Question: I am trying to render a time series bar chart width dc, crossfilter and d3. The JSON data goes from 1989 to 2010 and looks like this:
'''
[{
year: 1999,
events: 40
},{
year: 1996,
events: 25
},
...
]
'''
In order to render it I have the following code:
'''
var volumeChart = dc.barChart("#yearly-chart");
var ndx = crossfilter(data);
var yearDim = ndx.dimension(function(d) {
return d.year;
});
var countPerYear = yearDim.group().reduceSum(function(d) {return d.events;});
volumeChart
.width(700)
.height(200)
.margins({top: 50, right: 50, bottom: 20, left: 40})
.dimension(yearDim)
.group(countPerYear2)
.elasticY(true)
.x(d3.time.scale().domain([1989, 2011]))
volumeChart.render()
'''
This kind of works, but the year labels in the X axis are strangely messed up:

If I use 'Date' objects to determine the 'x' axis like:
'''
x(d3.time.scale().domain([new Date(1989, 1, 1), new Date(2010, 12, 31)]))
'''
I get no data in the graph, although that looks like it should be the proper way to do so. What am I doing wrong?
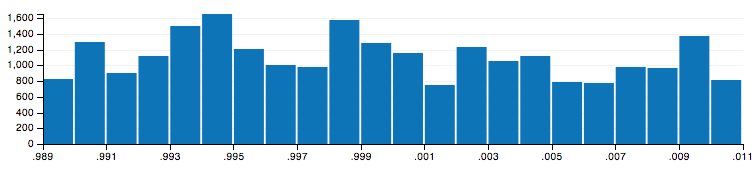
Answer: Date objects is indeed the way to go, but you need to parse the dates in your JSON into such objects as well. So wherever you're loading the data, also parse the dates.